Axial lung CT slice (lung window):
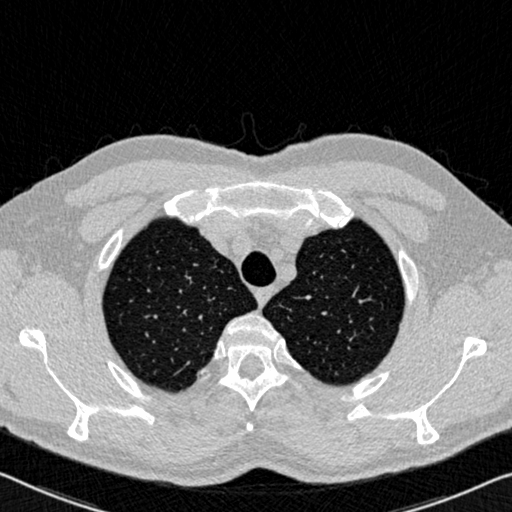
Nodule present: no